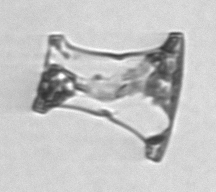
Label: Eucampia